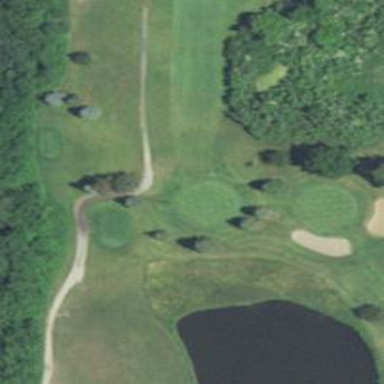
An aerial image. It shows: Golf hole.